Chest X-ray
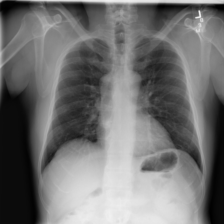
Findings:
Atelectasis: negative
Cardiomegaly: negative
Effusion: negative
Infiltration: negative
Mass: negative
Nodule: negative
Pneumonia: negative
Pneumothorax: negative
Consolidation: negative
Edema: negative
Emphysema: negative
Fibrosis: negative
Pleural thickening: negative
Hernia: negative